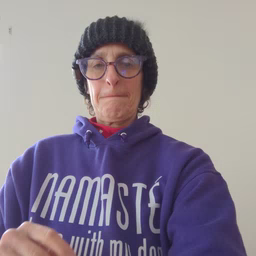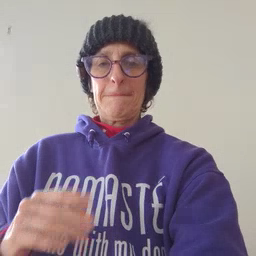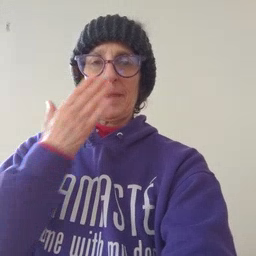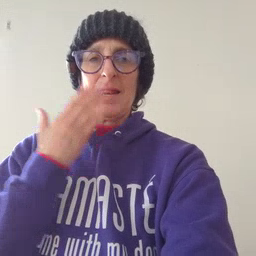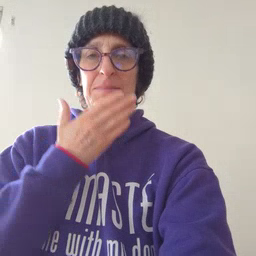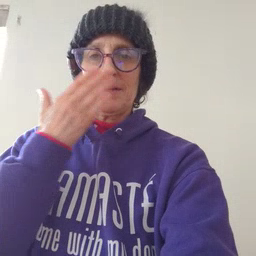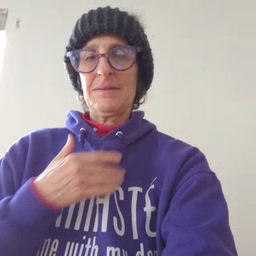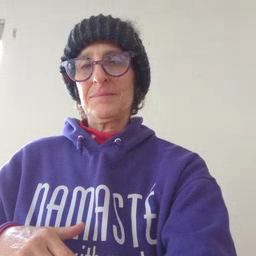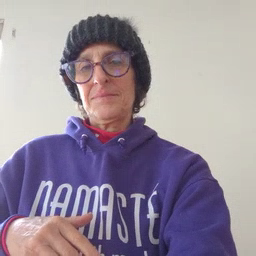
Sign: napkin